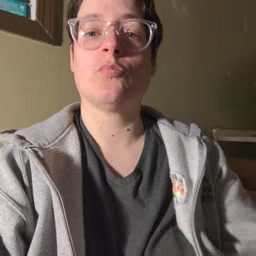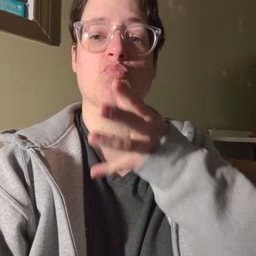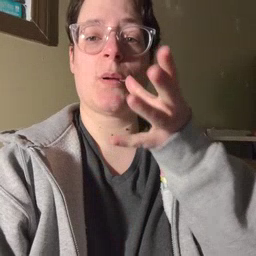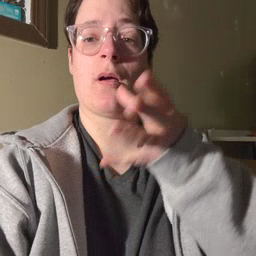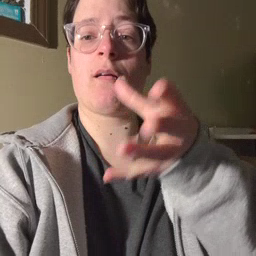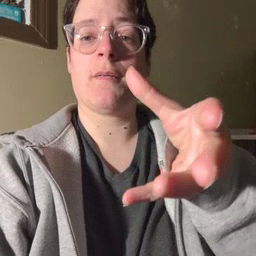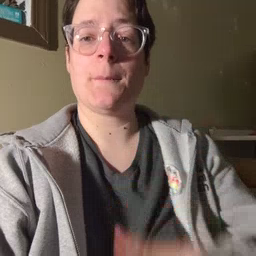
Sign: grandma